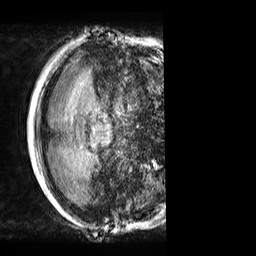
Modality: T1w
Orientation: axial
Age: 26
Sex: female
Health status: healthy
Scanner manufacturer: siemens
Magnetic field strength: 3 T
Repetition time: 2.5 s
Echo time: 0.00299 s